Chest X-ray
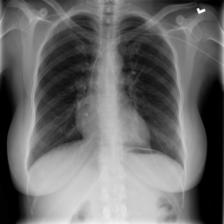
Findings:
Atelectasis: negative
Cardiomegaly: negative
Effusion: negative
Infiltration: positive
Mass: negative
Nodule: negative
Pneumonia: negative
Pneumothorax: negative
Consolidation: negative
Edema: negative
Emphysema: negative
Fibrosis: negative
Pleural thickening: negative
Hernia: negative